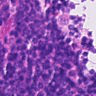
Metastatic tissue present: no